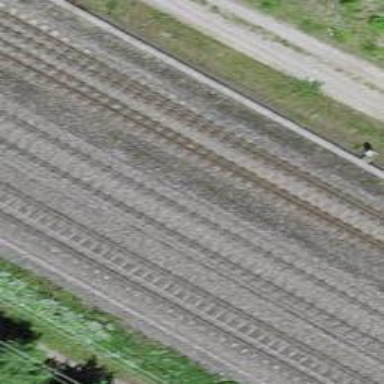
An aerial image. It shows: Railway switch.